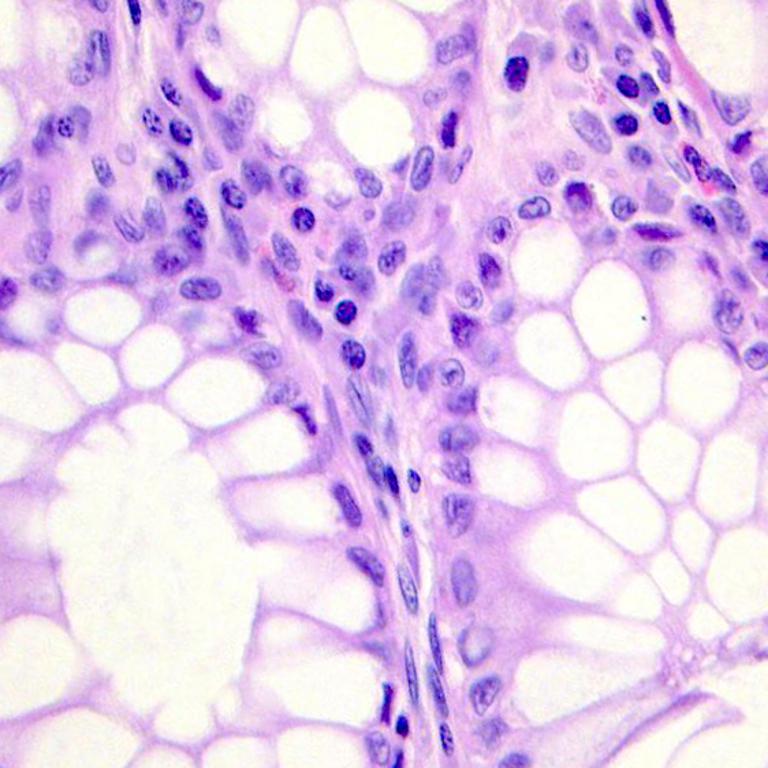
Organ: colon
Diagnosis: benign